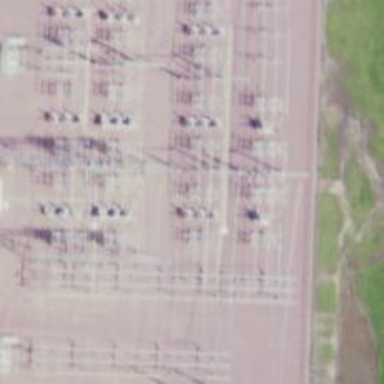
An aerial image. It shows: Switch for power supply.